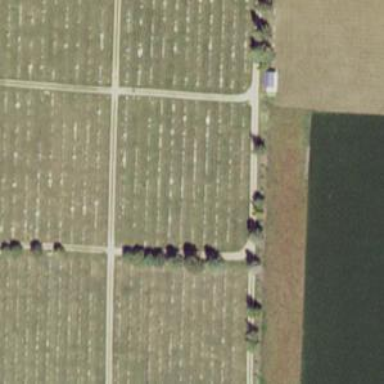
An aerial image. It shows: Cemetery.